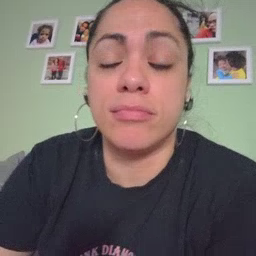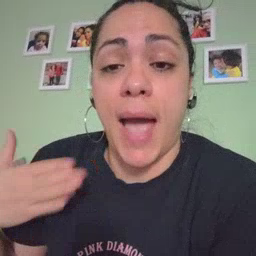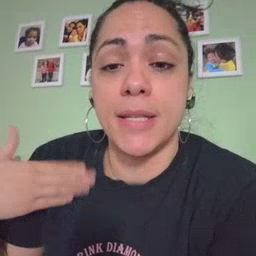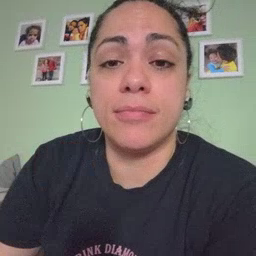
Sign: happy